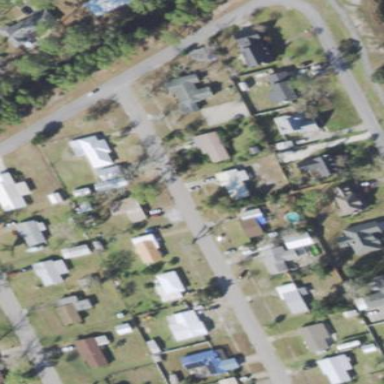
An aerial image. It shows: This residential area consists of single-family homes.